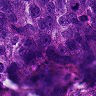
Metastatic tissue present: yes